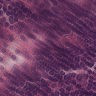
Metastatic tissue present: no